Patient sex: M
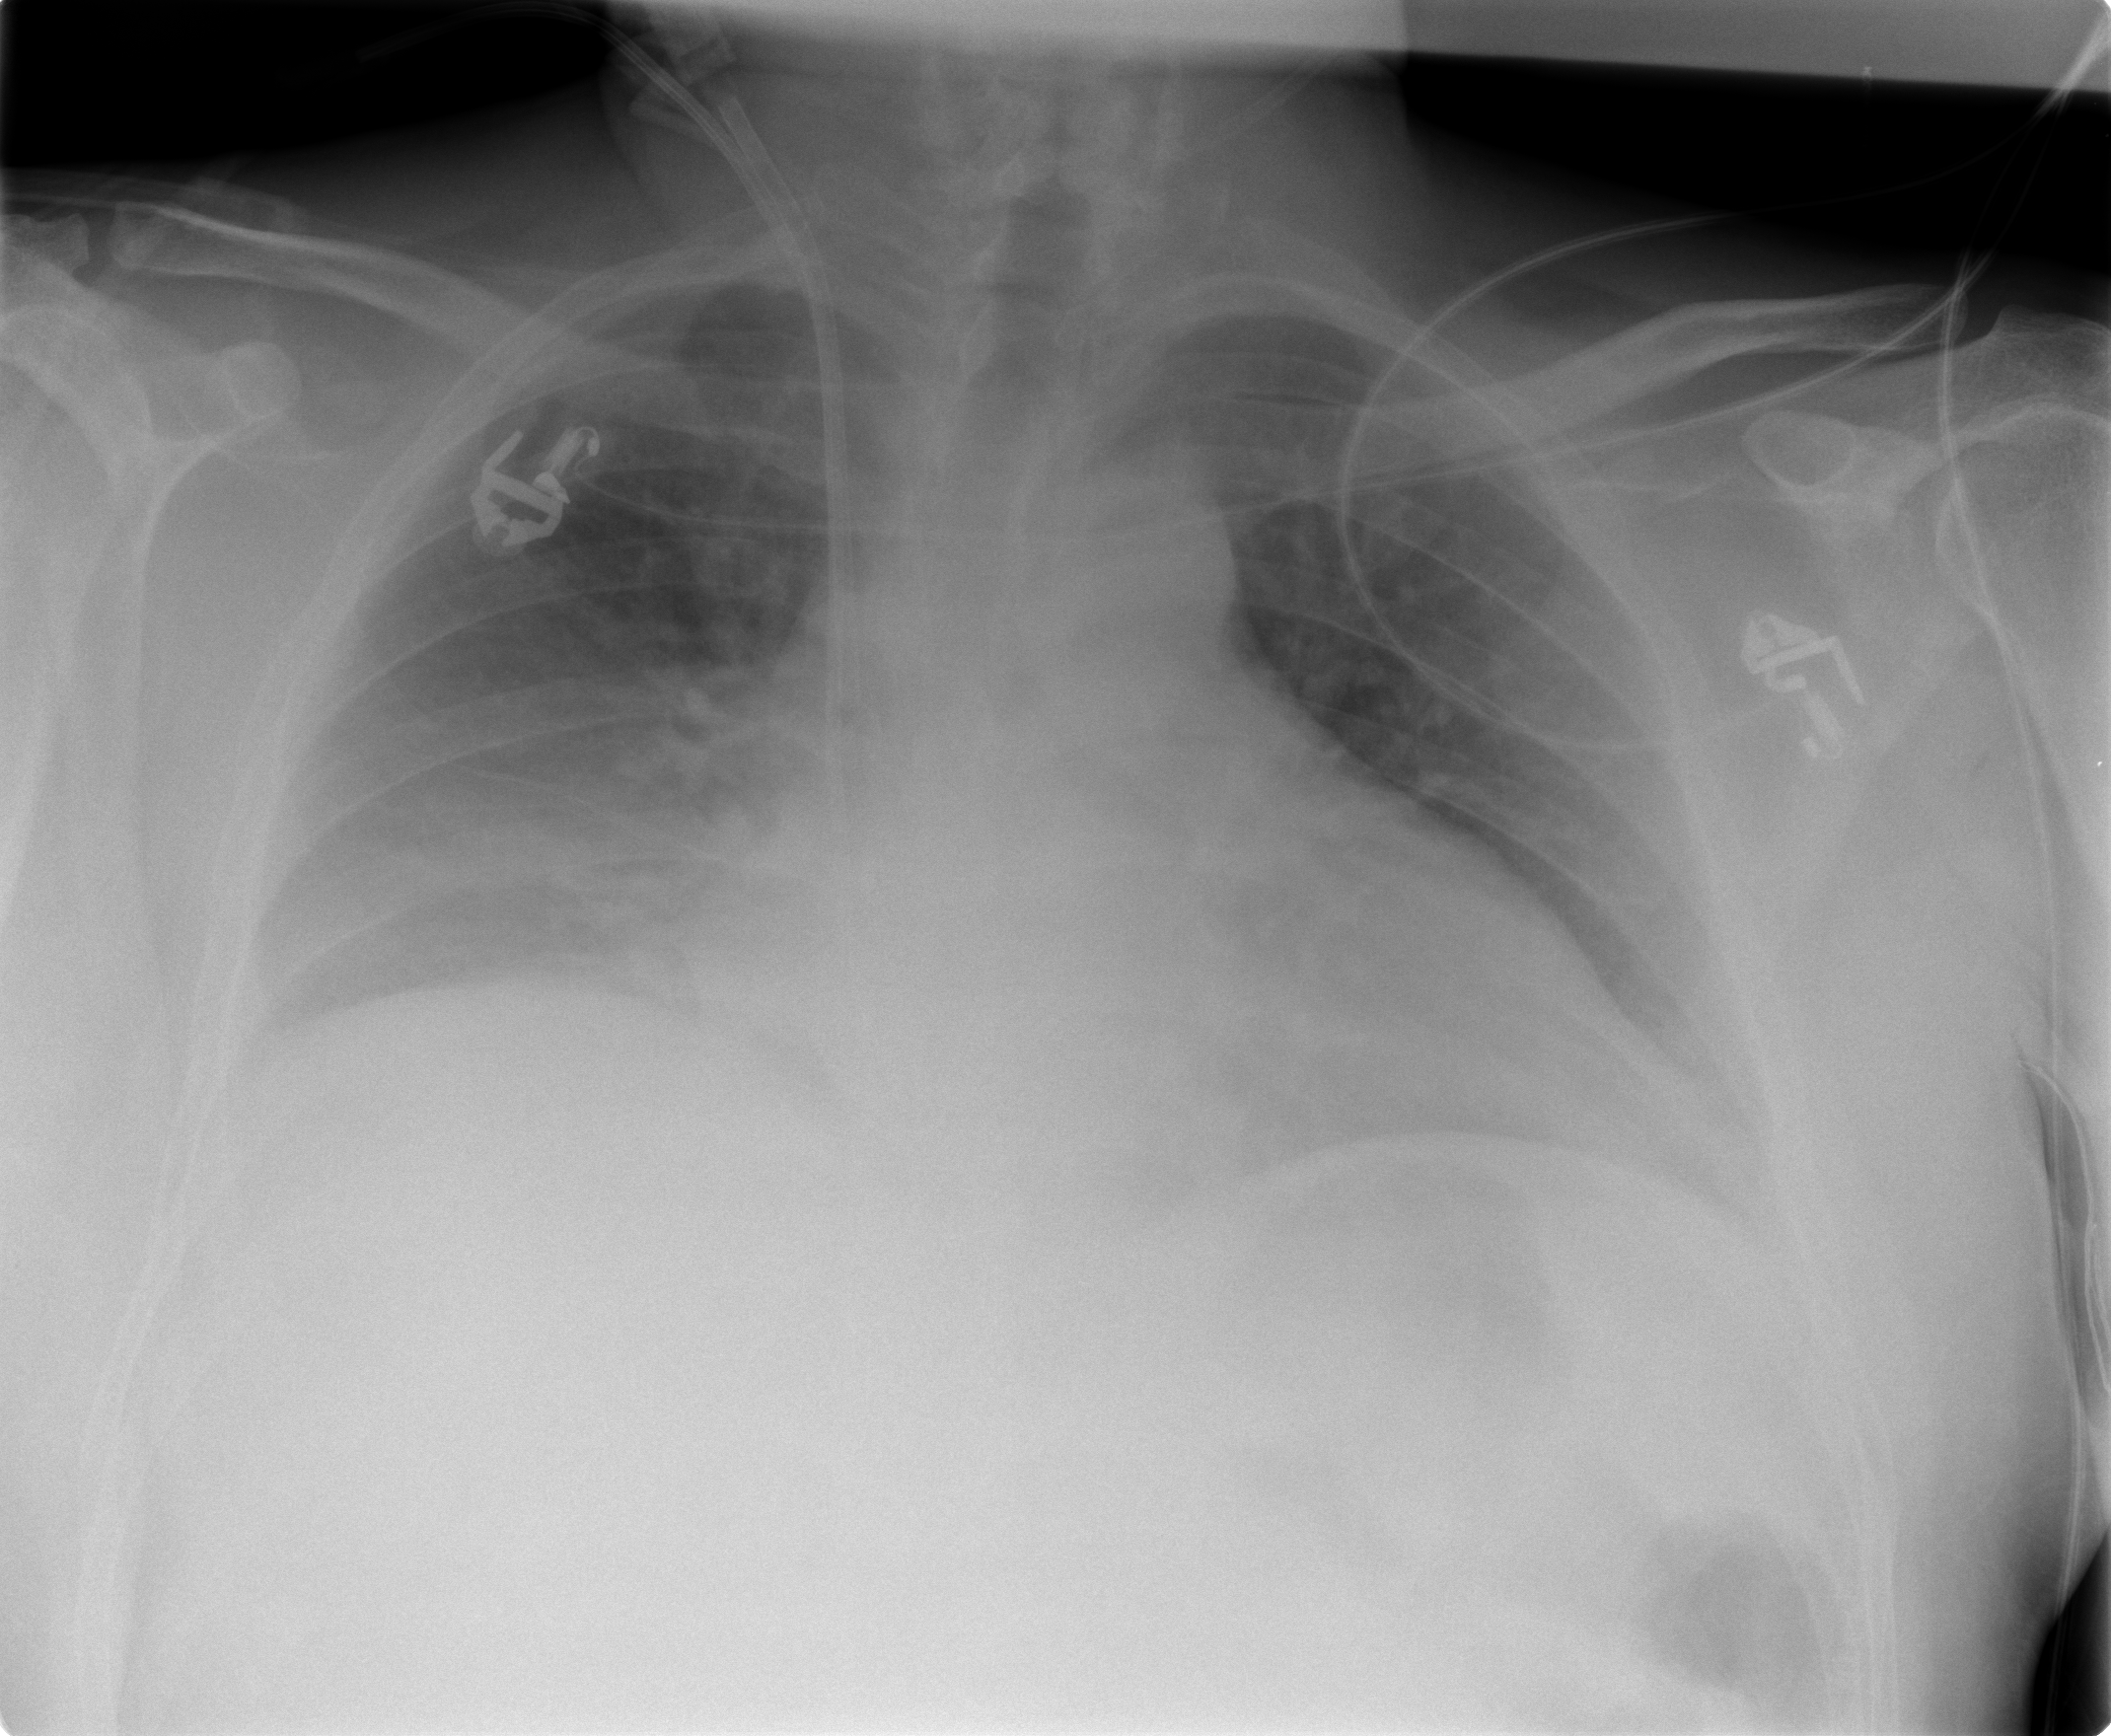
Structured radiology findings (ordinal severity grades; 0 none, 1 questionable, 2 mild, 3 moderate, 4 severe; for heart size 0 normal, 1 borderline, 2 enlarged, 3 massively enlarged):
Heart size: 2
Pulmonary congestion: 0
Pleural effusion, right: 2
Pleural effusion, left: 2
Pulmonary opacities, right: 0
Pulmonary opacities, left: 0
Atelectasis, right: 0
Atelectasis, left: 0